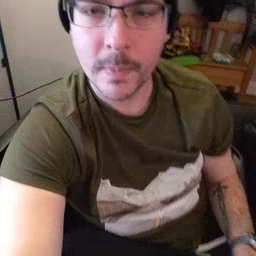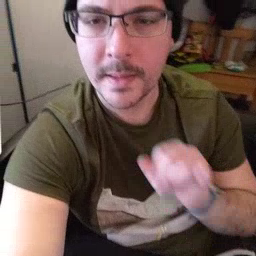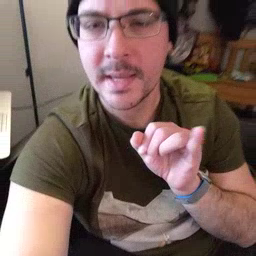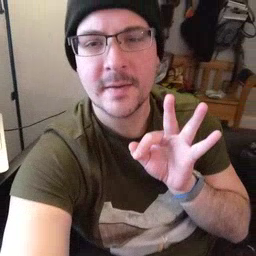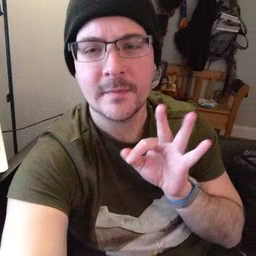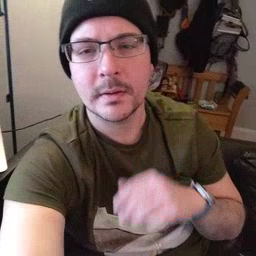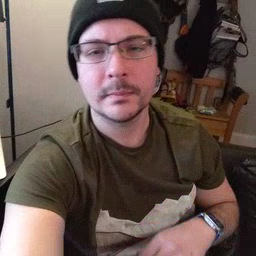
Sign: if